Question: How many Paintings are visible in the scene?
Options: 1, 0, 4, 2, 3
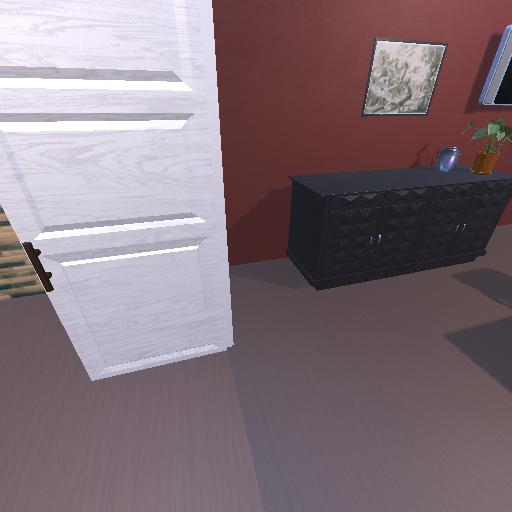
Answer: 1